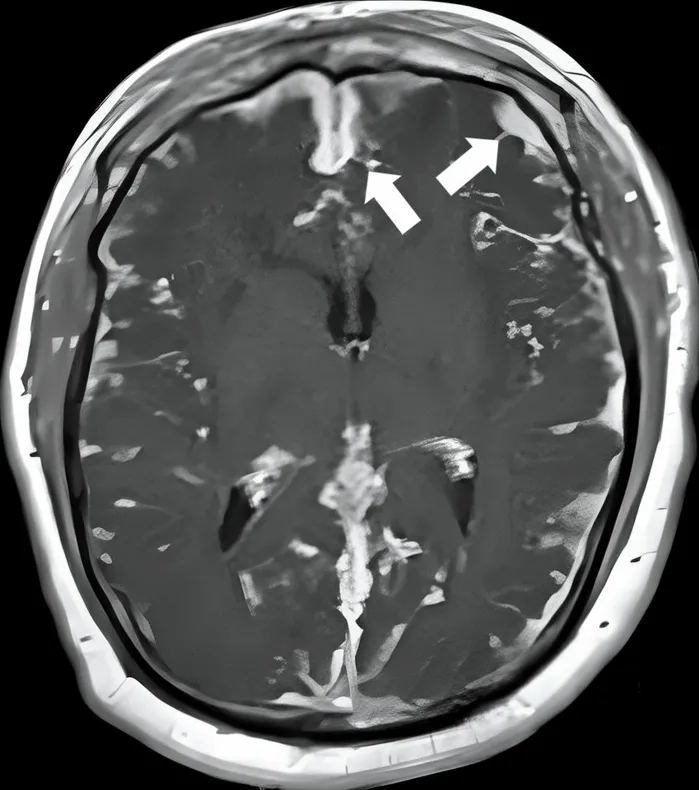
The MRI image elaborating leptomeningeal enhancement, as marked by the arrows.
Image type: radiology (mri)